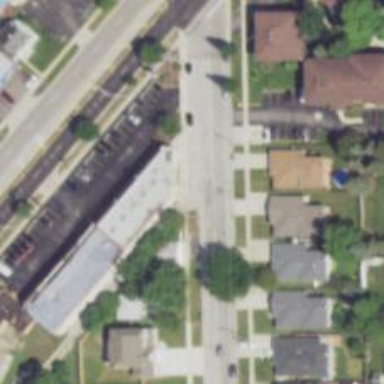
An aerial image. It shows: Alley classified as service road.